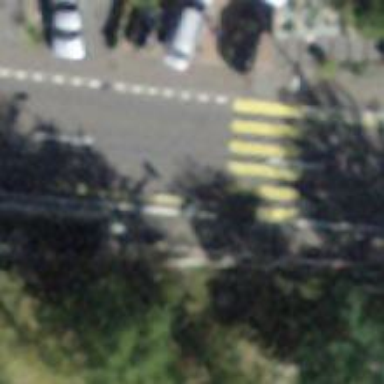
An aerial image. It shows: Uncontrolled zebra crossing on the road.